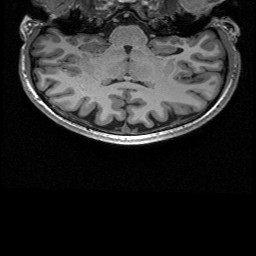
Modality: T1w
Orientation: sagittal
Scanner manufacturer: siemens
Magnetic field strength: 3 T
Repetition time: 2.53 s
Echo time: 0.00267 s